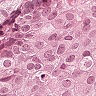
Metastatic tissue present: yes